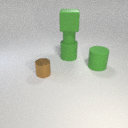
large green rubber cylinder to the right of small brown metal cylinder